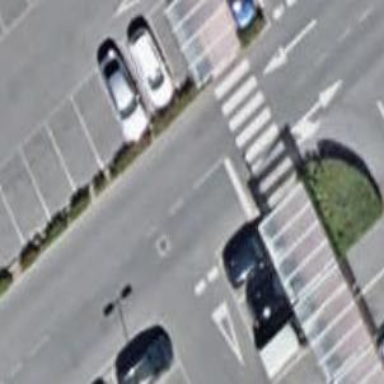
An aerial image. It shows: Road serving as parking aisle.